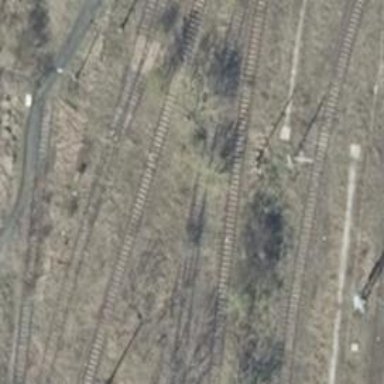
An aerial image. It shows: Railway switch.